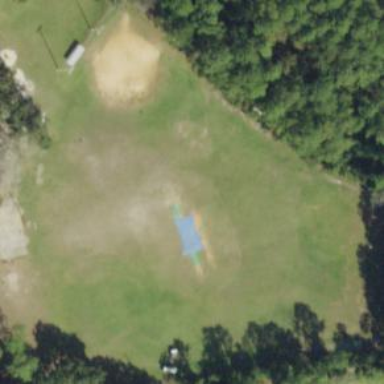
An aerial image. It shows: Softball pitch for leisure land activities.